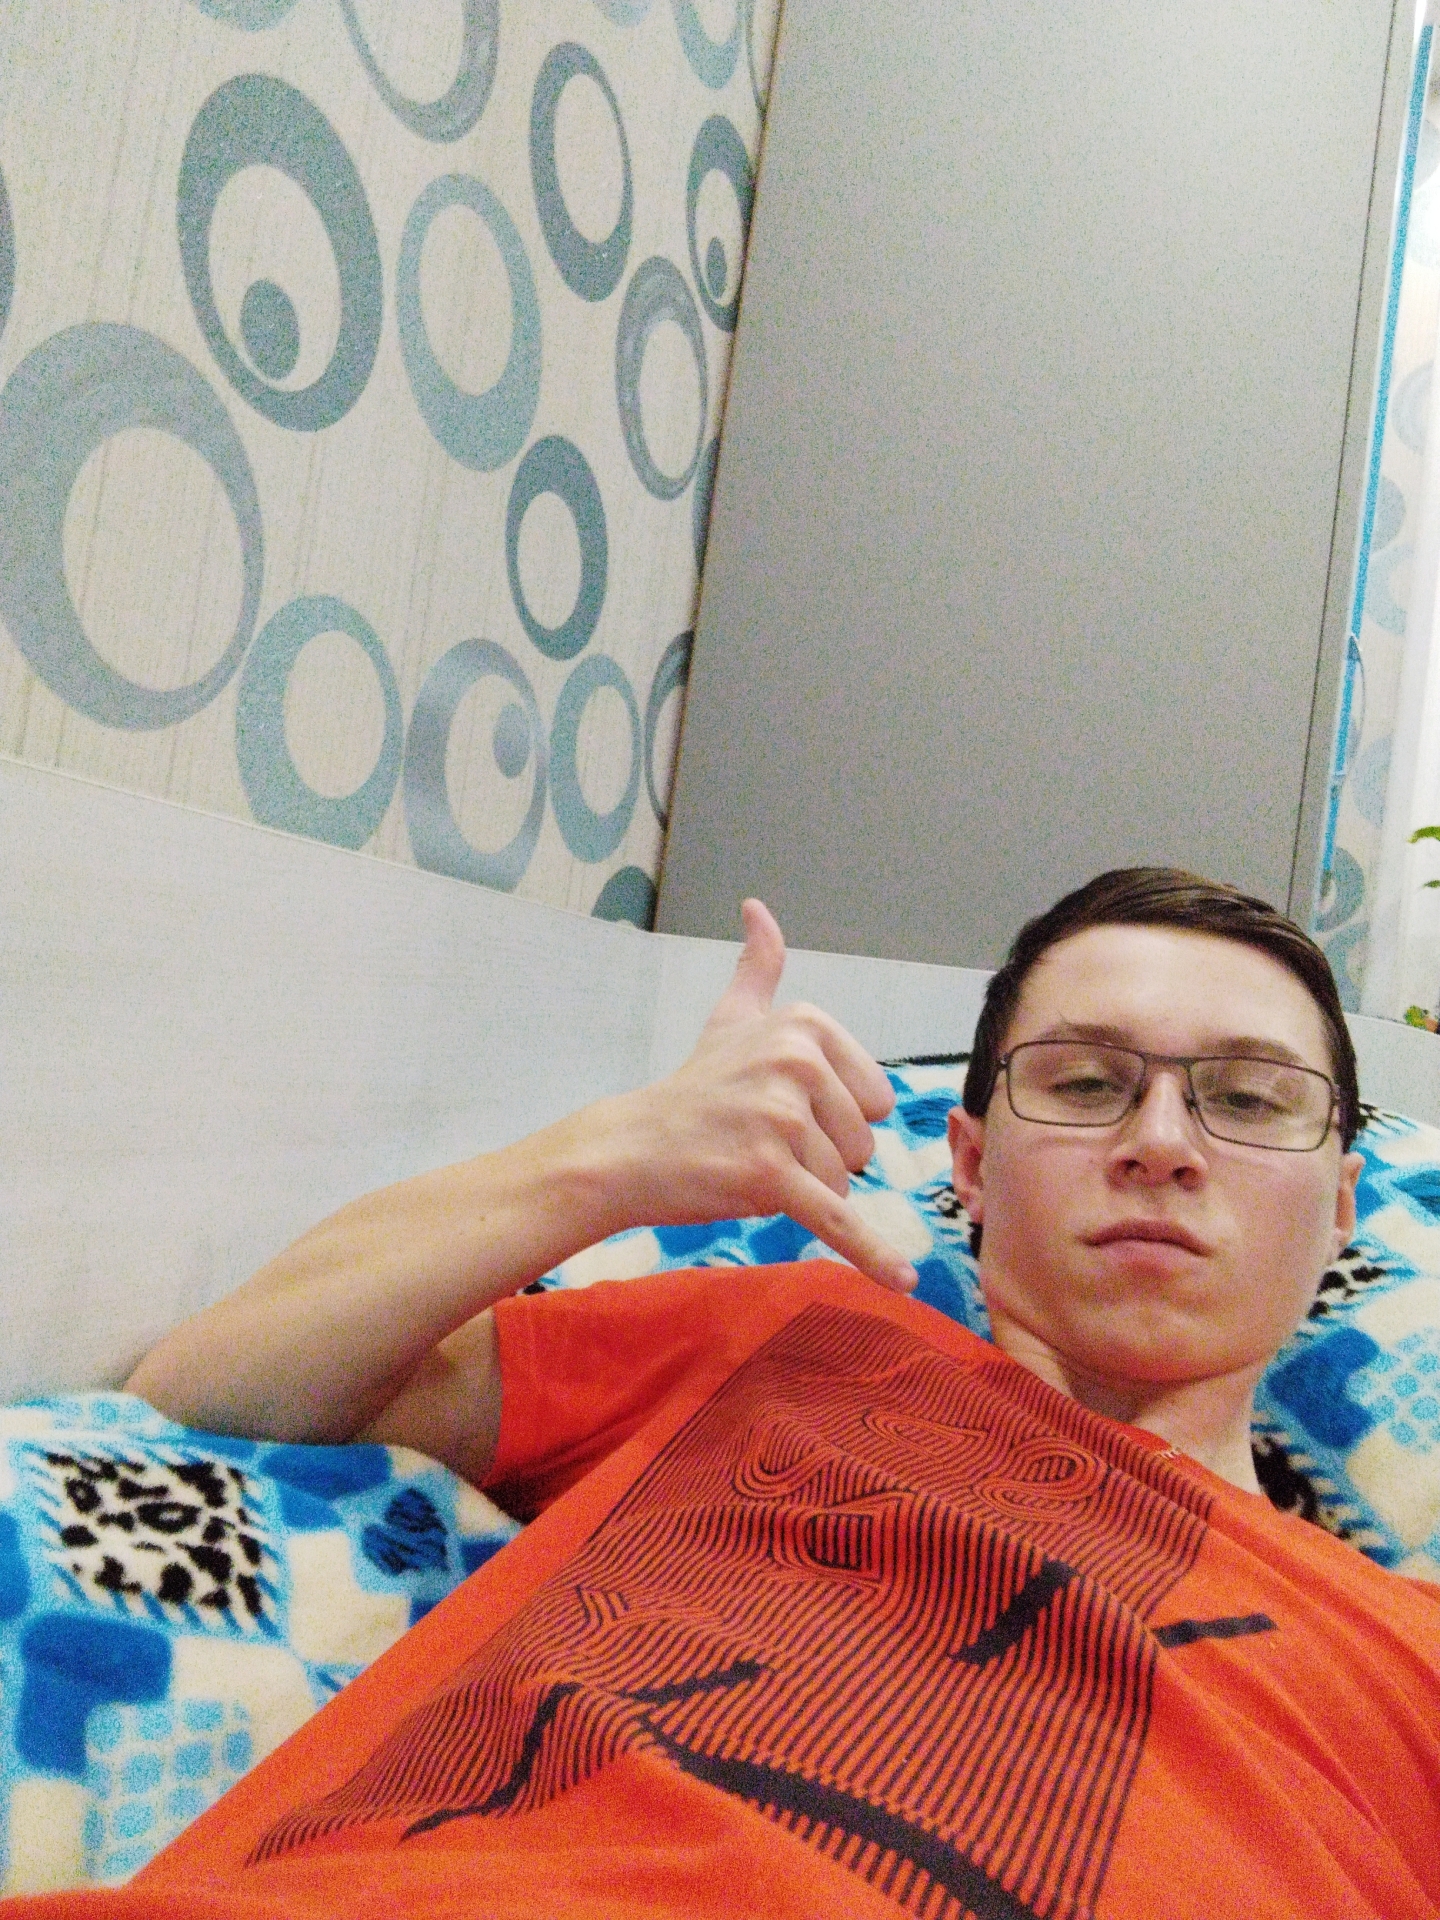
Label: noise